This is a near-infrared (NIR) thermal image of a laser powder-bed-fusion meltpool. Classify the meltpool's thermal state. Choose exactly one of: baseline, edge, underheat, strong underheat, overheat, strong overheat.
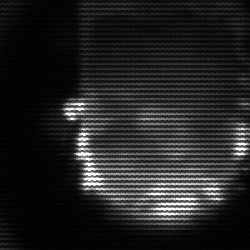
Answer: baseline